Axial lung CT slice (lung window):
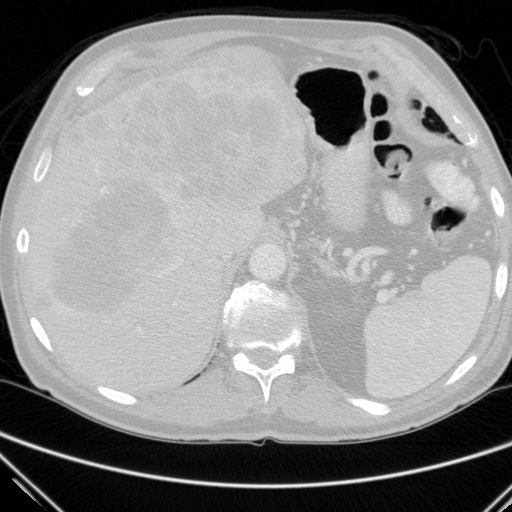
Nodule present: no